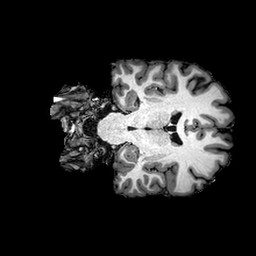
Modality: T1w
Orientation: coronal